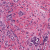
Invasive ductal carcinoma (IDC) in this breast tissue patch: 1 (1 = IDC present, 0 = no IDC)